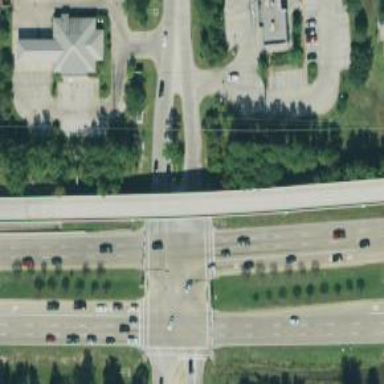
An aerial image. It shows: Crossing with marked lines on the road.